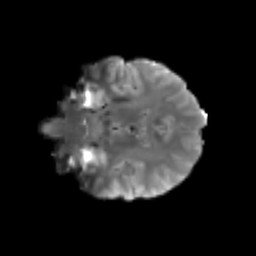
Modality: T2w
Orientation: coronal
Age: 47
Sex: male
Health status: healthy
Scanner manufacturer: siemens
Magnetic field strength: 3 T
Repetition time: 3.6 s
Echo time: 0.092 s